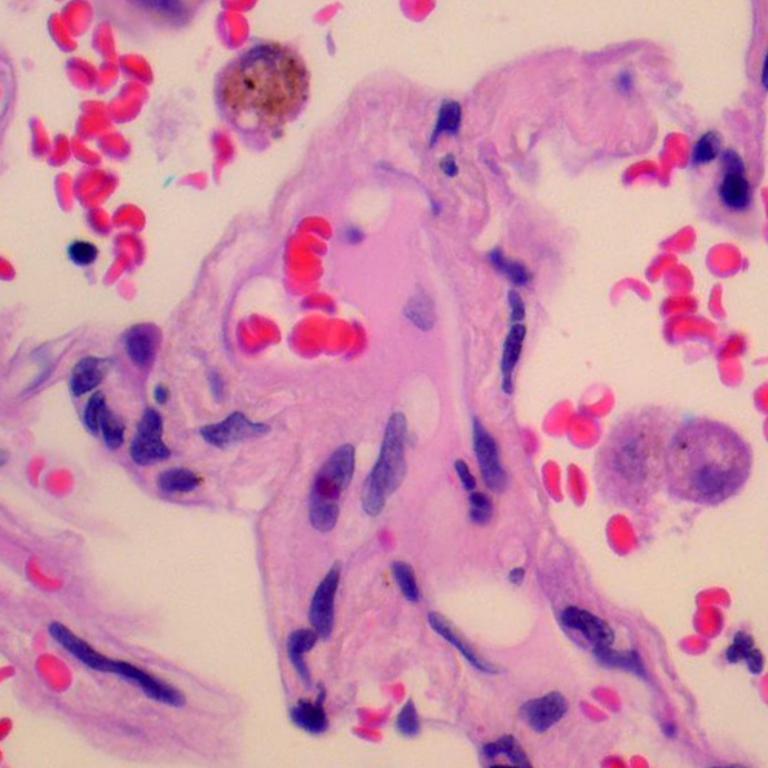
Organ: lung
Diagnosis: benign